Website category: movie
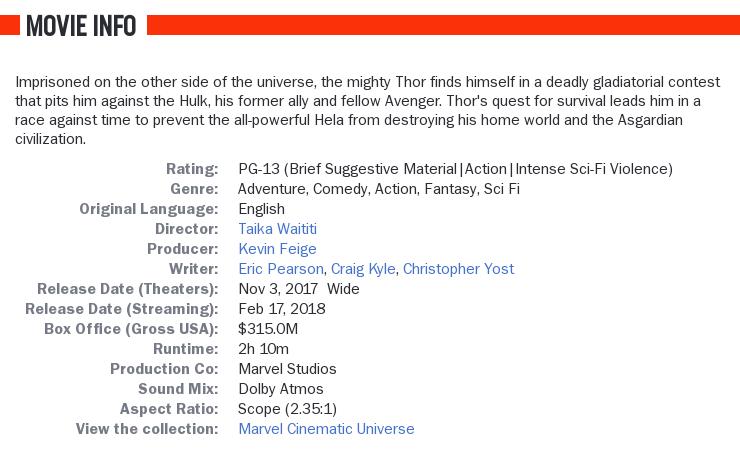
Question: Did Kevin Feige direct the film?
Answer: no

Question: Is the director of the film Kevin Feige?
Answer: no

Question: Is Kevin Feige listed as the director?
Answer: no

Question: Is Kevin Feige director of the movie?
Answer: no

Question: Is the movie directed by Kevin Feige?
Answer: no

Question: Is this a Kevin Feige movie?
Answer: no

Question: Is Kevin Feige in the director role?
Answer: no

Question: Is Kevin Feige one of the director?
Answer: no

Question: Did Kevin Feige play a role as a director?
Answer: no

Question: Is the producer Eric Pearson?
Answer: no

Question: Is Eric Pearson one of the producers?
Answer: no

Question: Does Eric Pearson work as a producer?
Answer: no

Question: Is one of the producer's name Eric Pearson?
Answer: no

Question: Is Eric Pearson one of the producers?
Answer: no

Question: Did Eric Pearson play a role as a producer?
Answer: no

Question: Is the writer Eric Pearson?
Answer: yes

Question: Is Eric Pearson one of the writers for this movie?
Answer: yes

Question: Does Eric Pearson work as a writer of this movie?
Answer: yes

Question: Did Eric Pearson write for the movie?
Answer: yes

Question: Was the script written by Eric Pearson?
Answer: yes

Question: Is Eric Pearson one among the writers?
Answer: yes

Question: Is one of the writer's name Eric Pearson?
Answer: yes

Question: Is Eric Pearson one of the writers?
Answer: yes

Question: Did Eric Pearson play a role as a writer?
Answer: yes

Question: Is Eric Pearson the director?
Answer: no

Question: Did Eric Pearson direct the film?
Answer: no

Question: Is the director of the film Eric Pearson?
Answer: no

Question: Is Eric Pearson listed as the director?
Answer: no

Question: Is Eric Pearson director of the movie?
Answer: no

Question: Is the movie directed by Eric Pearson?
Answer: no

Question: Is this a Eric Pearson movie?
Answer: no

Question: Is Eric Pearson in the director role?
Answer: no

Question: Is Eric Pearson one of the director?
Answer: no

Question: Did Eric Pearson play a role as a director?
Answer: no

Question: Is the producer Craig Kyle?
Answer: no

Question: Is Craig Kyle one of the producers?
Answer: no

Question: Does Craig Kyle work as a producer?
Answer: no

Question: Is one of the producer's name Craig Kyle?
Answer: no

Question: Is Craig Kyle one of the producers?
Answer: no

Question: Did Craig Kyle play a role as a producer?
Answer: no

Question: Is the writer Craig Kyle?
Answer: yes

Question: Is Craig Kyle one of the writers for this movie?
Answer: yes

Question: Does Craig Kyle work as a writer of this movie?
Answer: yes

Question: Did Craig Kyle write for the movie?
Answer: yes

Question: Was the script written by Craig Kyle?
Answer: yes

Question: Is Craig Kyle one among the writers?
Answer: yes

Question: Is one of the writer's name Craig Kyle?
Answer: yes

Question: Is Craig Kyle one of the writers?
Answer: yes

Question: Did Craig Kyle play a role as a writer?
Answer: yes

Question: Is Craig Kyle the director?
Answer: no

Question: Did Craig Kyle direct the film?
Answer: no

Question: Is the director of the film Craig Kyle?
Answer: no

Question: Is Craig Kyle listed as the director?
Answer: no

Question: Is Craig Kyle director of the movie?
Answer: no

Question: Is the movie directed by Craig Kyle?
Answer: no

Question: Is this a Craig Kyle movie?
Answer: no

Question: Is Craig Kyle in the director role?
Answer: no

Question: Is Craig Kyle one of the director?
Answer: no

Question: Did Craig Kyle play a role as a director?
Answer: no

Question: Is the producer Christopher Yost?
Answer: no

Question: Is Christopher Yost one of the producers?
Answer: no

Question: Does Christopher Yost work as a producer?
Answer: no

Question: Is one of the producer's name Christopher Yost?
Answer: no

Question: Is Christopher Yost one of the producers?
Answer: no